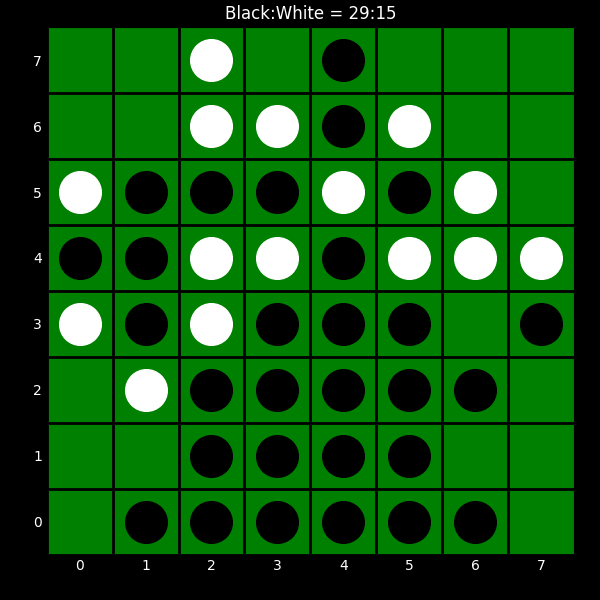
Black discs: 29
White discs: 15